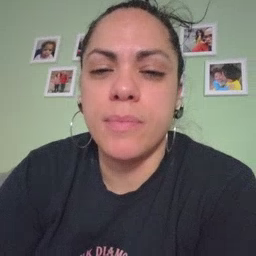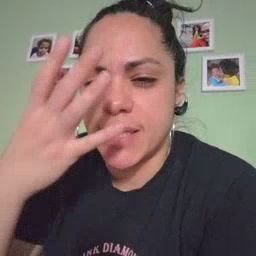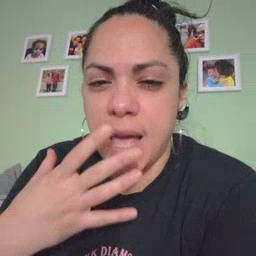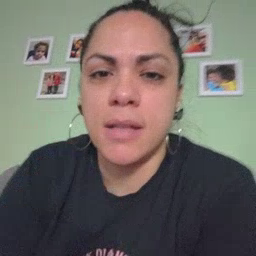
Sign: sad